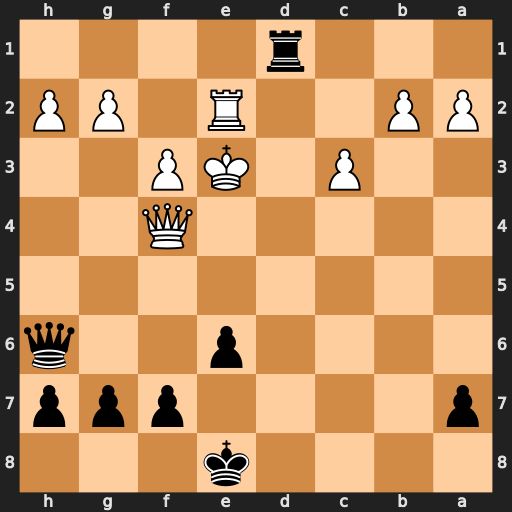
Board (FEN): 4k3/p4ppp/4p2q/8/5Q2/2P1KP2/PP2R1PP/3r4
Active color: b
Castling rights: -
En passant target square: -
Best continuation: Rd3+ Kxd3 Qxf4